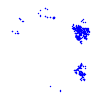
Particle: electron